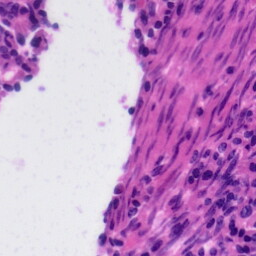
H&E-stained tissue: Tonsil